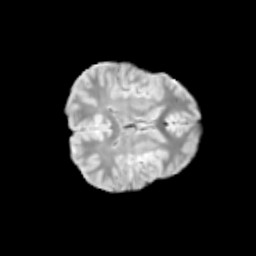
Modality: T2w
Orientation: axial
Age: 10
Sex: female
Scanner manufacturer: siemens
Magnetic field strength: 3 T
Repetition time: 3.8 s
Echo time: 0.07 s